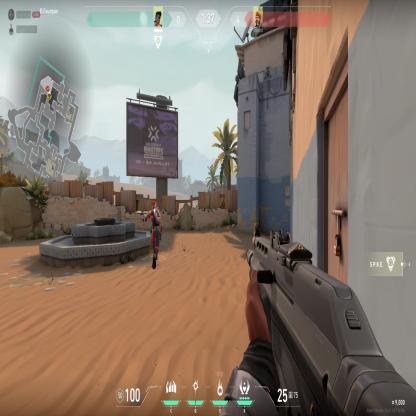
Label: enemy